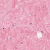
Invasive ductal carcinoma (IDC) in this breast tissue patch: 0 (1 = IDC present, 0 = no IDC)